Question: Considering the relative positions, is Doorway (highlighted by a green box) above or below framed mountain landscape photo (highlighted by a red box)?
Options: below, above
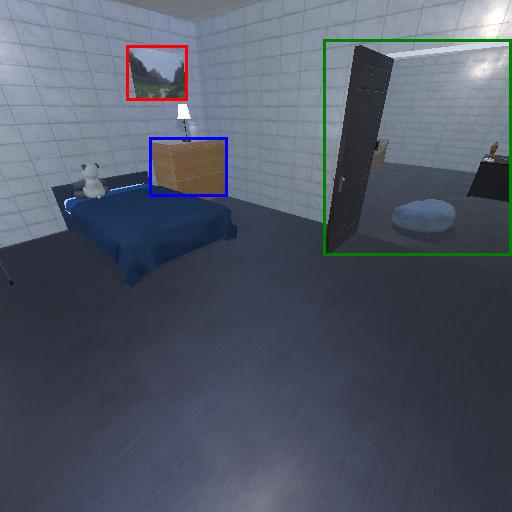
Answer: below